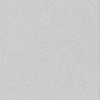
Label: dusty